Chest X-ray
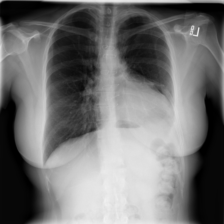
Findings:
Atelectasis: positive
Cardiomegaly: negative
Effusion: negative
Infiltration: negative
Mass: negative
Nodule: negative
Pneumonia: negative
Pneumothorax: negative
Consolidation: negative
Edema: negative
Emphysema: negative
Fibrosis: negative
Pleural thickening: negative
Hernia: positive